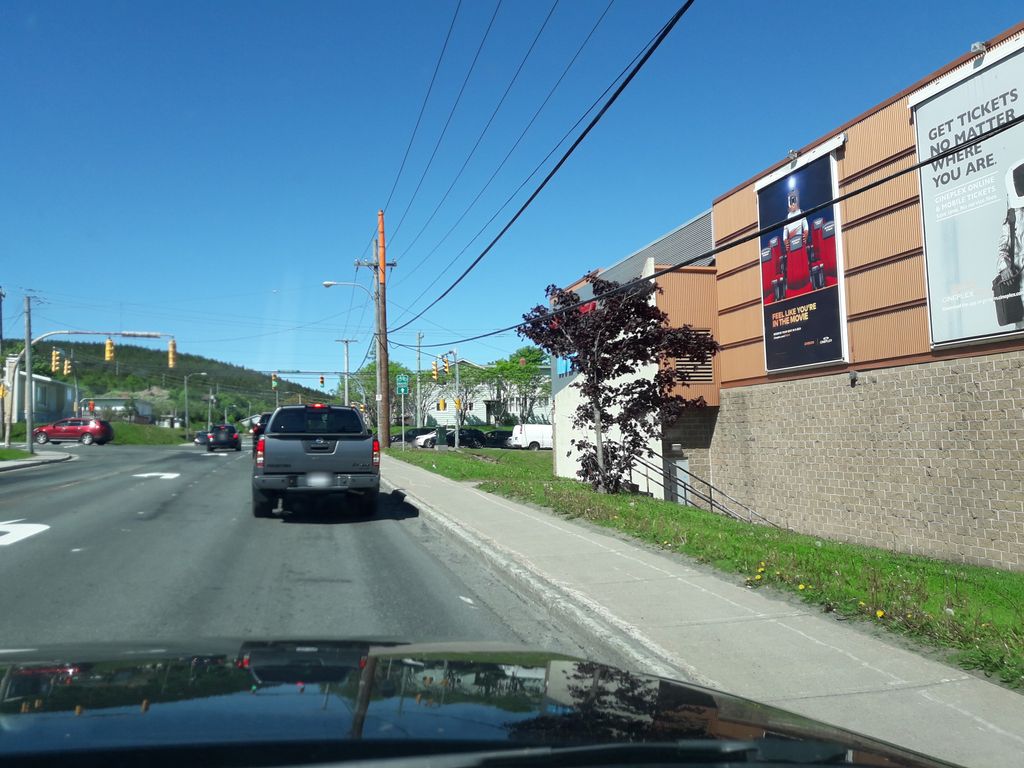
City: st_johns